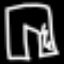
Label: pants